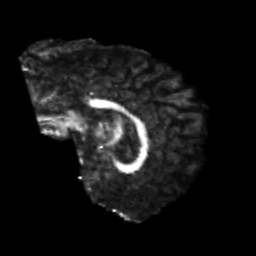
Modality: FA
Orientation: sagittal
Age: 21
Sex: male
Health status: healthy
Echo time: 0.074 s